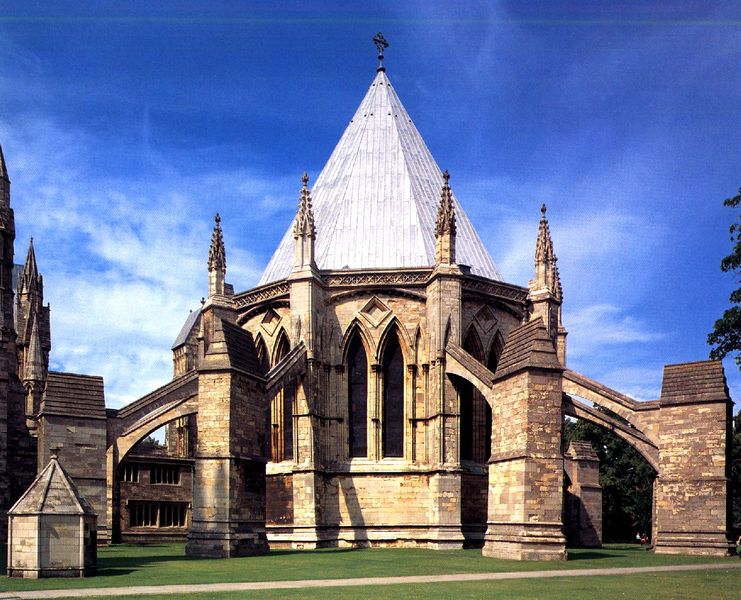
Titel: Kathedrale von Lincoln
Standort: Lincoln, Kathedrale (EU - GB)
Schlagwörter: blau, himmel, schatten, grün, landschaft, fenster, dach, gebäude, rasen, weg, wiese, wolke, architektur, barock, spitze, stein, steine, hütte, kirche, gotik, turm, relief, backstein, spitz, zinnen, foto, bögen, offen, kirch, kreuz, türme, gotisch, spitzbogen, apsis, gothik, streben, masswerk, fialen, strebewerk, spitzdach, absis, strebepfeiler, rasem, englsich, dachspitze, 17 jahrhundert